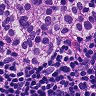
Metastatic tissue present: yes